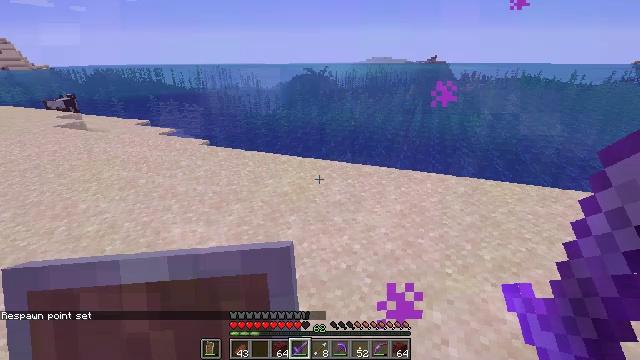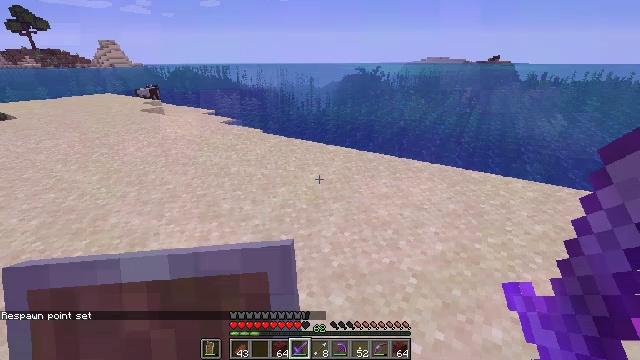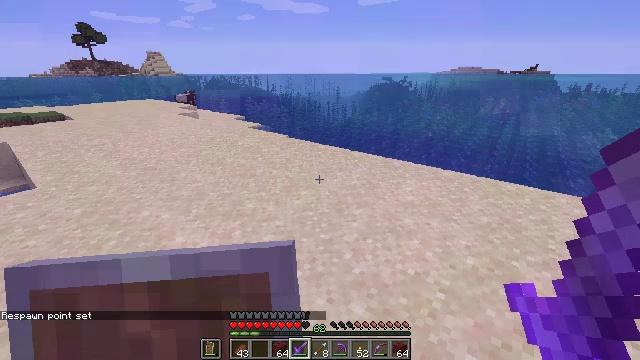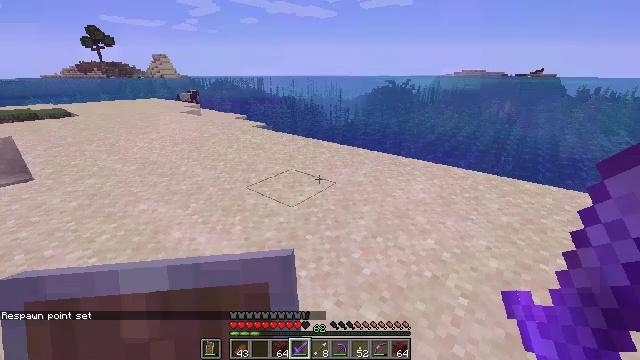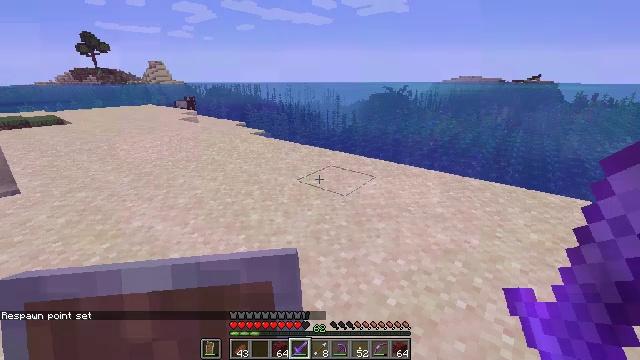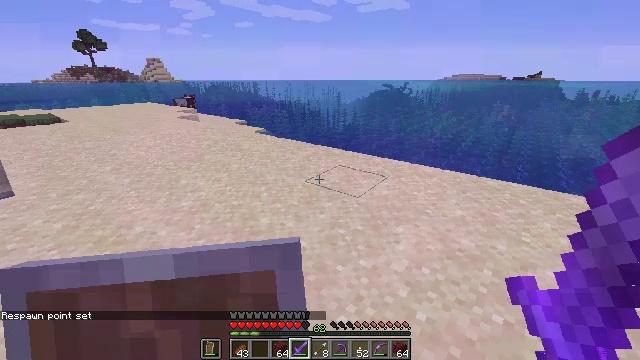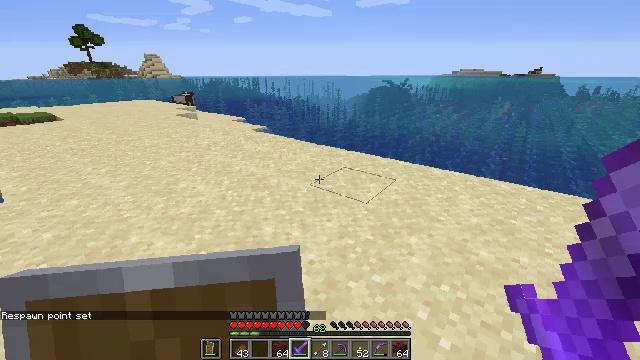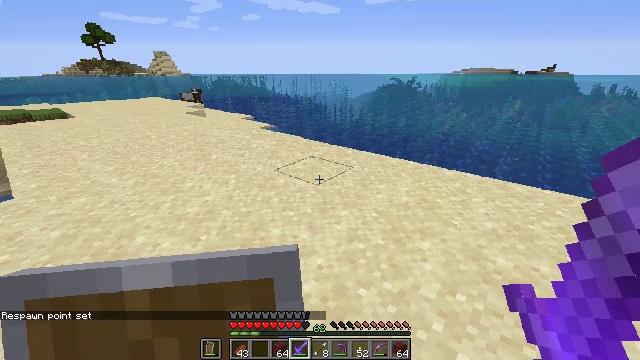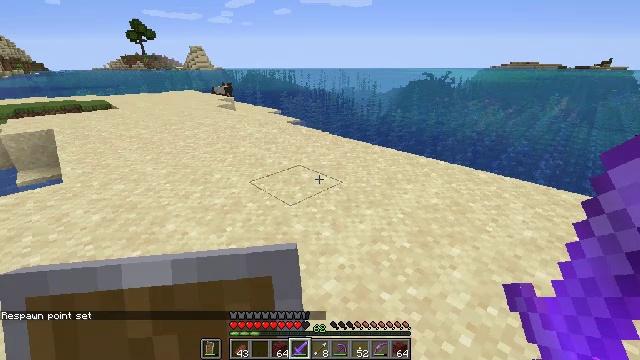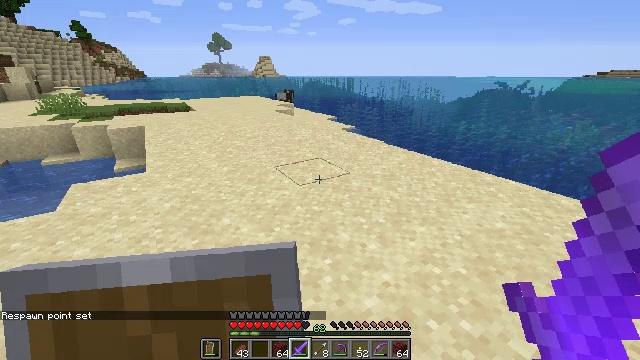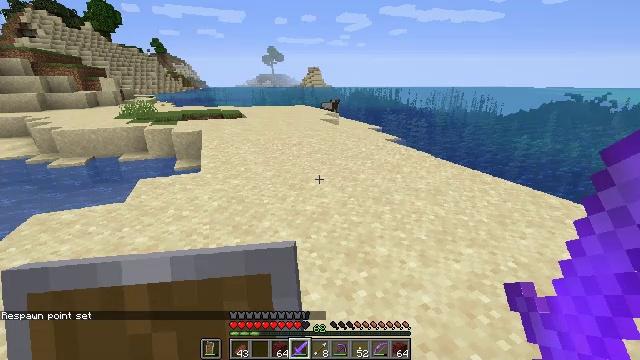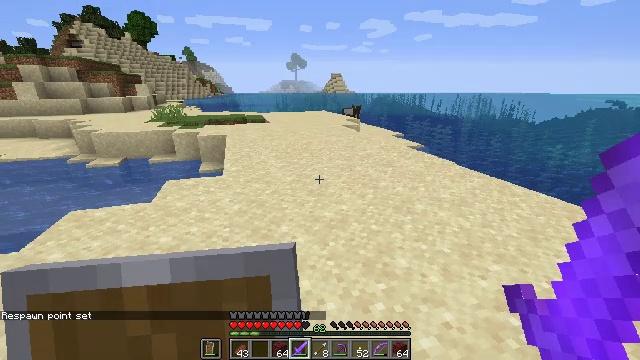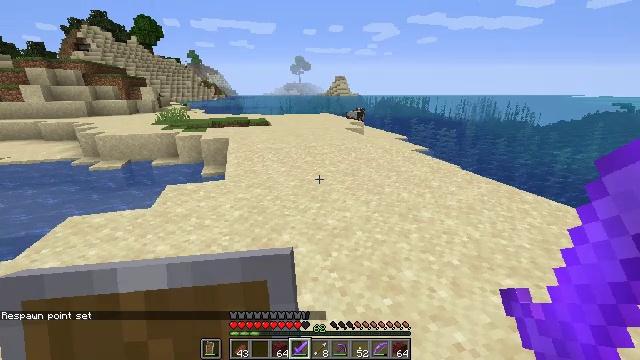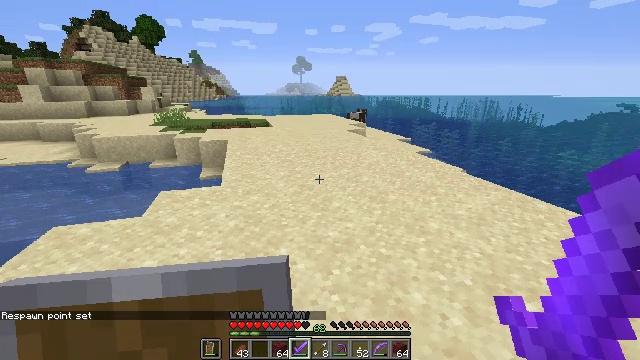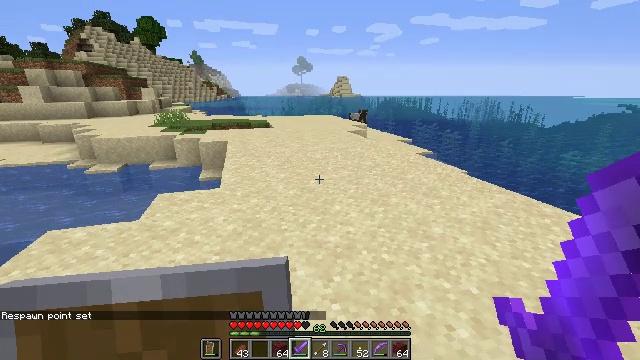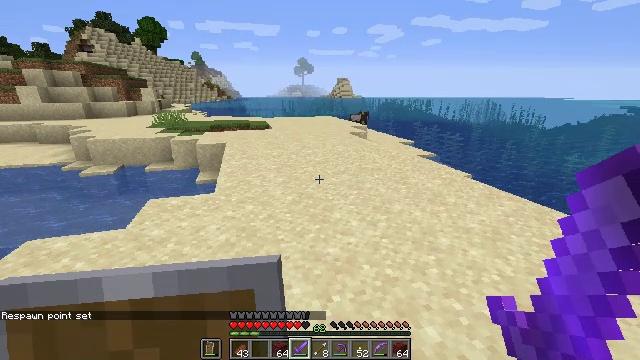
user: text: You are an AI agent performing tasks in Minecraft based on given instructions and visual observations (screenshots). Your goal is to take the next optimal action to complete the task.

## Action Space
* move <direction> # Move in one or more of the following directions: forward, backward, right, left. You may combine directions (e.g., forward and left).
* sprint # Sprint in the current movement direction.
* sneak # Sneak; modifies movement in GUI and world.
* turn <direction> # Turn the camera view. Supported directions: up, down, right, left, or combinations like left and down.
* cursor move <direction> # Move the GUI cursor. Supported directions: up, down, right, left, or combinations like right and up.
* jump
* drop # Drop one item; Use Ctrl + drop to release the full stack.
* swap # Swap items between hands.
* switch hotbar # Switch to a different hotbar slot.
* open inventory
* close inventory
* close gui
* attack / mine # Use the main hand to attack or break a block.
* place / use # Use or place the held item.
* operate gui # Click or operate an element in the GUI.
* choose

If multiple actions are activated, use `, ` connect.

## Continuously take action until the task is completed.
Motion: motion action
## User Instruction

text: Break the ender chest to move it.
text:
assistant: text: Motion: move forward and move left, turn left
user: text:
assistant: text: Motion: move forward and move left, turn left and up
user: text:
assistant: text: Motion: move forward and move left, turn left
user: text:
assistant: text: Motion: move forward and move left
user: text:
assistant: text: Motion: move forward and move left
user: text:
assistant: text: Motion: move forward
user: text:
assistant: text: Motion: turn left
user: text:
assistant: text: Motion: turn left and down
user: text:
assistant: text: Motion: turn left and up
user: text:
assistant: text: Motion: turn left and up
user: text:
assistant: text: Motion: move forward, turn left and up
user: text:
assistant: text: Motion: move forward
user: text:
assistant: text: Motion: move forward
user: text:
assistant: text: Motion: no_op
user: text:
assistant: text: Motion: move forward
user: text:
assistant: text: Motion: move forward
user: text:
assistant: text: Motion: move forward
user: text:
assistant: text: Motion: move forward
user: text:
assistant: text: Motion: move forward
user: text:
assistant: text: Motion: move forward
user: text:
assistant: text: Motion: move forward
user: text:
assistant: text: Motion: move forward
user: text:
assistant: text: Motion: move forward
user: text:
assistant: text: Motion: move forward
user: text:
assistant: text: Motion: move forward, jump
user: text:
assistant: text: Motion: move forward, jump
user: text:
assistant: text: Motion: move forward, jump
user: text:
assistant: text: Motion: move forward, jump
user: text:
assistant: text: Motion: move forward, jump
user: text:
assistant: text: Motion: move forward, jump